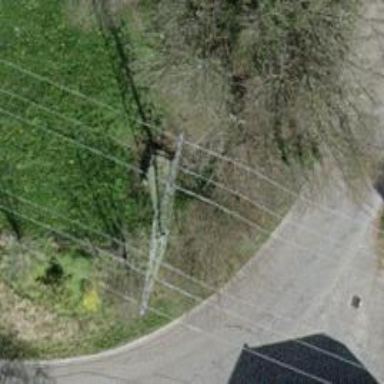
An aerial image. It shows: Lattice structure tower used for power transmission.